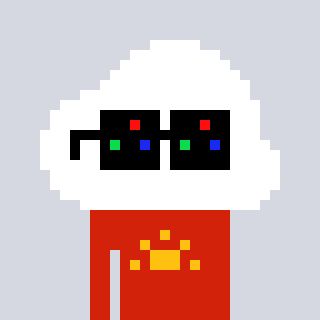
a pixel art character with square black sunglasses, a cloud-shaped head and a red-colored body on a cool background